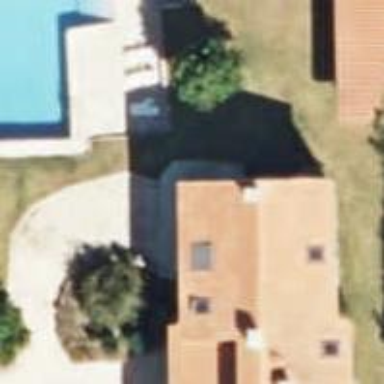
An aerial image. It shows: Simple house.